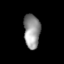
Tissue: lung
Cell type: Smooth muscle cells
Senescence score: 0.5499
Nuclear area (px): 546
Mean DAPI intensity: 146.315